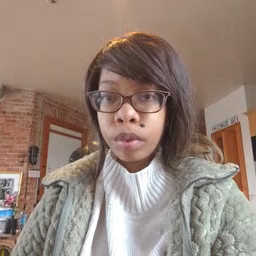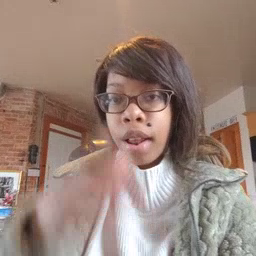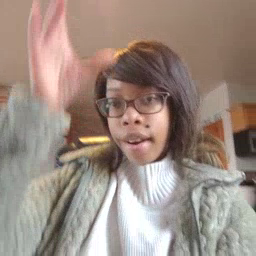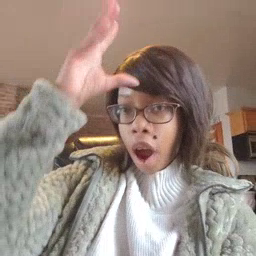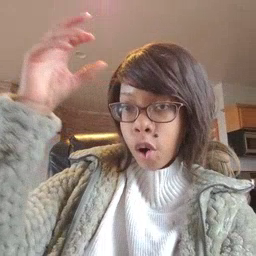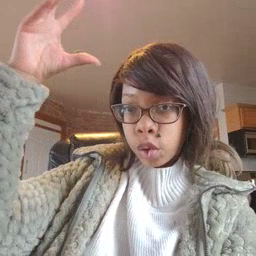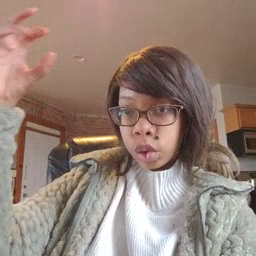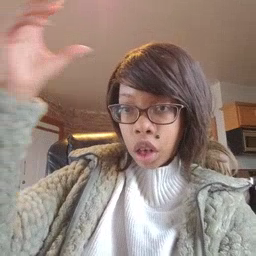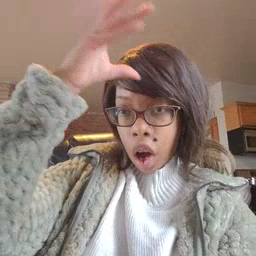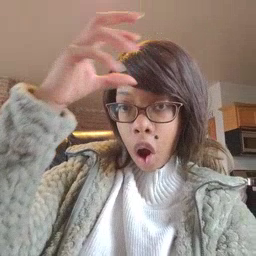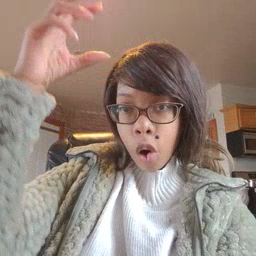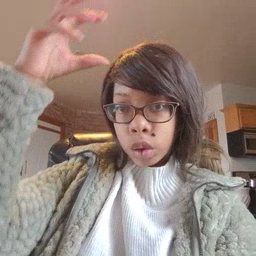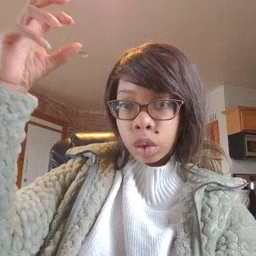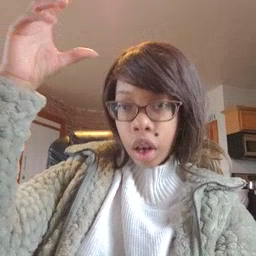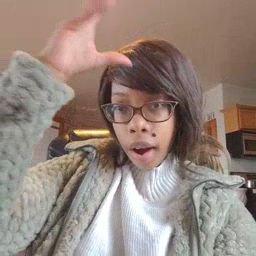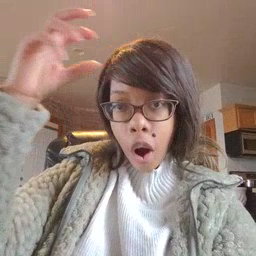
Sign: cloud